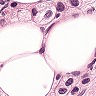
Metastatic tissue present: yes